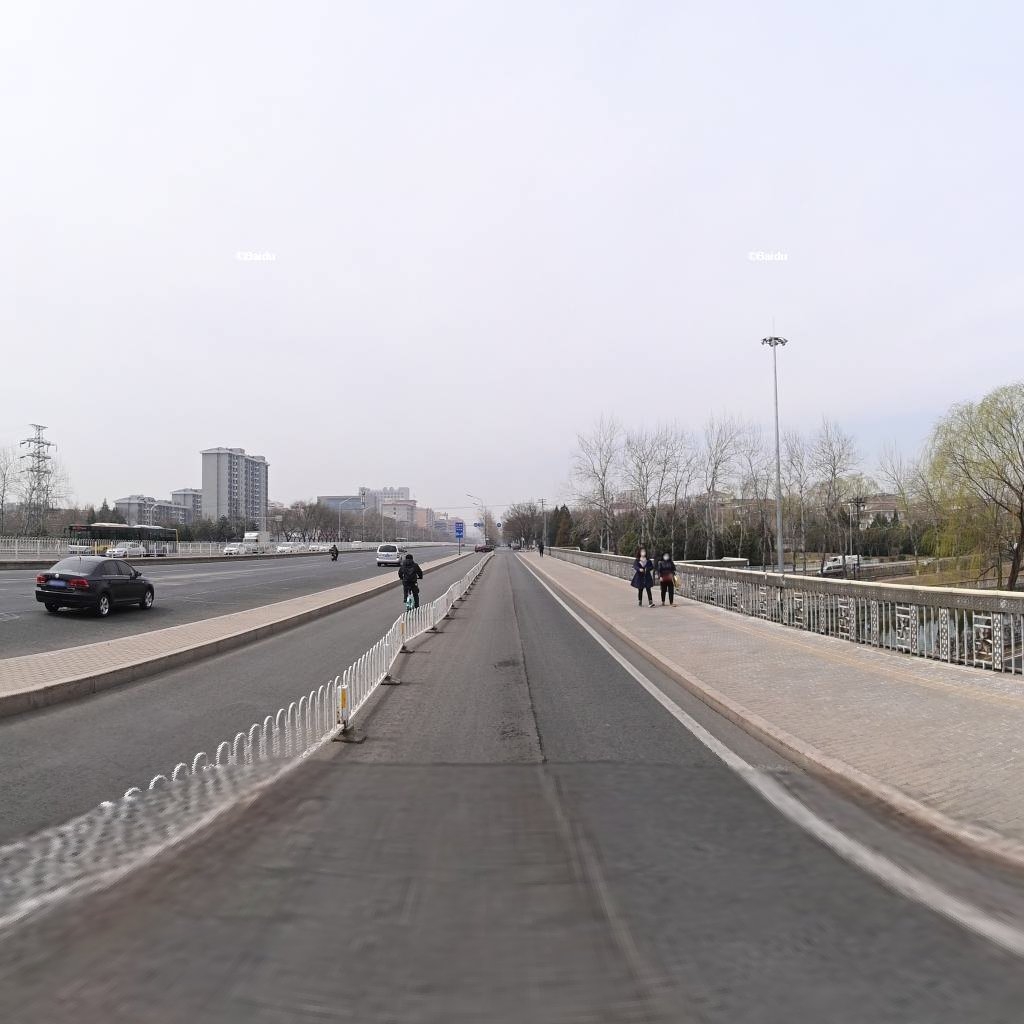
Region: Haidian
Road damage annotations: longitudinal crack